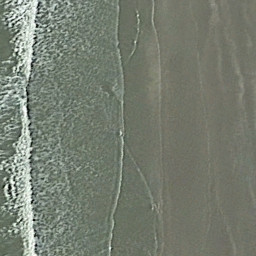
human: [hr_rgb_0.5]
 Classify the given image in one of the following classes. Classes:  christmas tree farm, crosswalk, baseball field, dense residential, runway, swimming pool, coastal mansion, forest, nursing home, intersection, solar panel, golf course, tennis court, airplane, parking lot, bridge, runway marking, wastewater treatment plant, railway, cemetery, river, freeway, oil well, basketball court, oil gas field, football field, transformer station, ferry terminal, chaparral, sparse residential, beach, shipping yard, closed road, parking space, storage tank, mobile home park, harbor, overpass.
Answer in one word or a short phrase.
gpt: beach